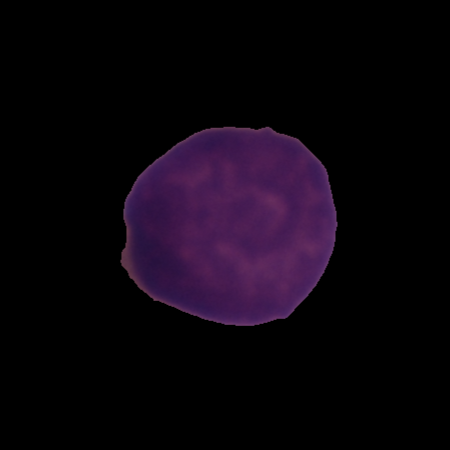
Label: healthy